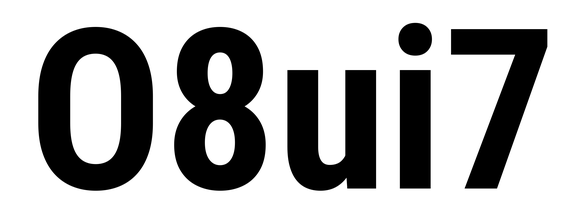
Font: Roboto_Condensed_Bold